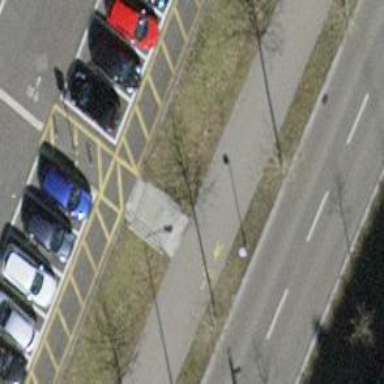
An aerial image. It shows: Asphalt path that serves as sidewalk.